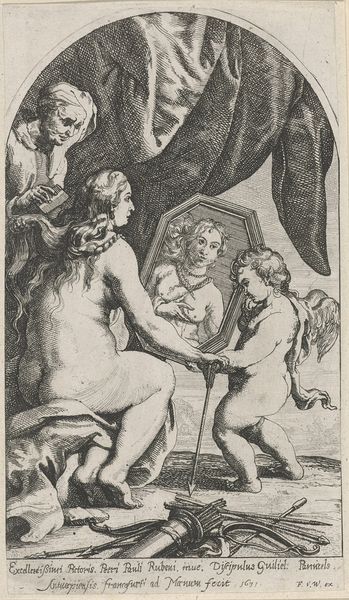
Titel: Toilet van Venus
Künstler: Willem Panneels
Standort: Amsterdam
Institution: Rijksmuseum
Schlagwörter: akt, flügel, nackt, rubens, weiß, sitzen, brust, busen, frau, frisur, haar, raum, schmuck, schwarz, zeichnung, tuch, alt, jung, alte, diener, dienerin, lang, sehen, bild, spiegel, vorhang, boden, haare, stoff, locken, engel, putte, putto, brüste, hintern, schrift, liebe, bogen, stab, kamm, kette, grafik, graphik, dick, weib, inschrift, zofe, nackte, junge, barfuss, knabe, druck, druckgraphik, druckgrafik, radierung, stich, eros, venus, amor, frisieren, kupferstich, köcher, putti, pfeil, bildunterschrift, pfeile, armor, schmücken, 1600, 1800, schwerzweiss, friesör